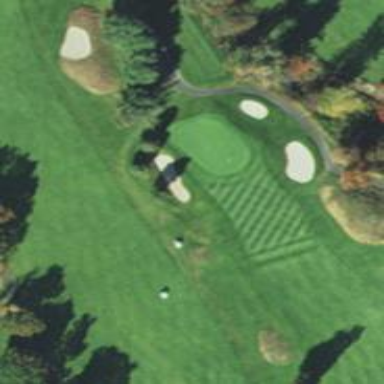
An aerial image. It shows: Golf hole.